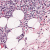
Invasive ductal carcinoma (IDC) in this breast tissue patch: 1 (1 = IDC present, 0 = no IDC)